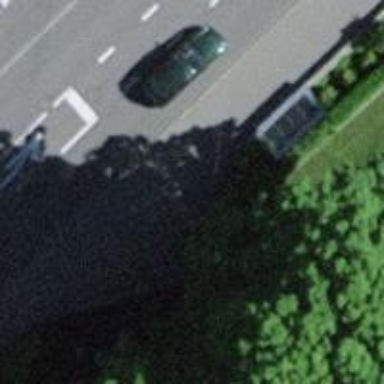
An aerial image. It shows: Tunnel.